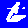
Digit: 6